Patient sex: F
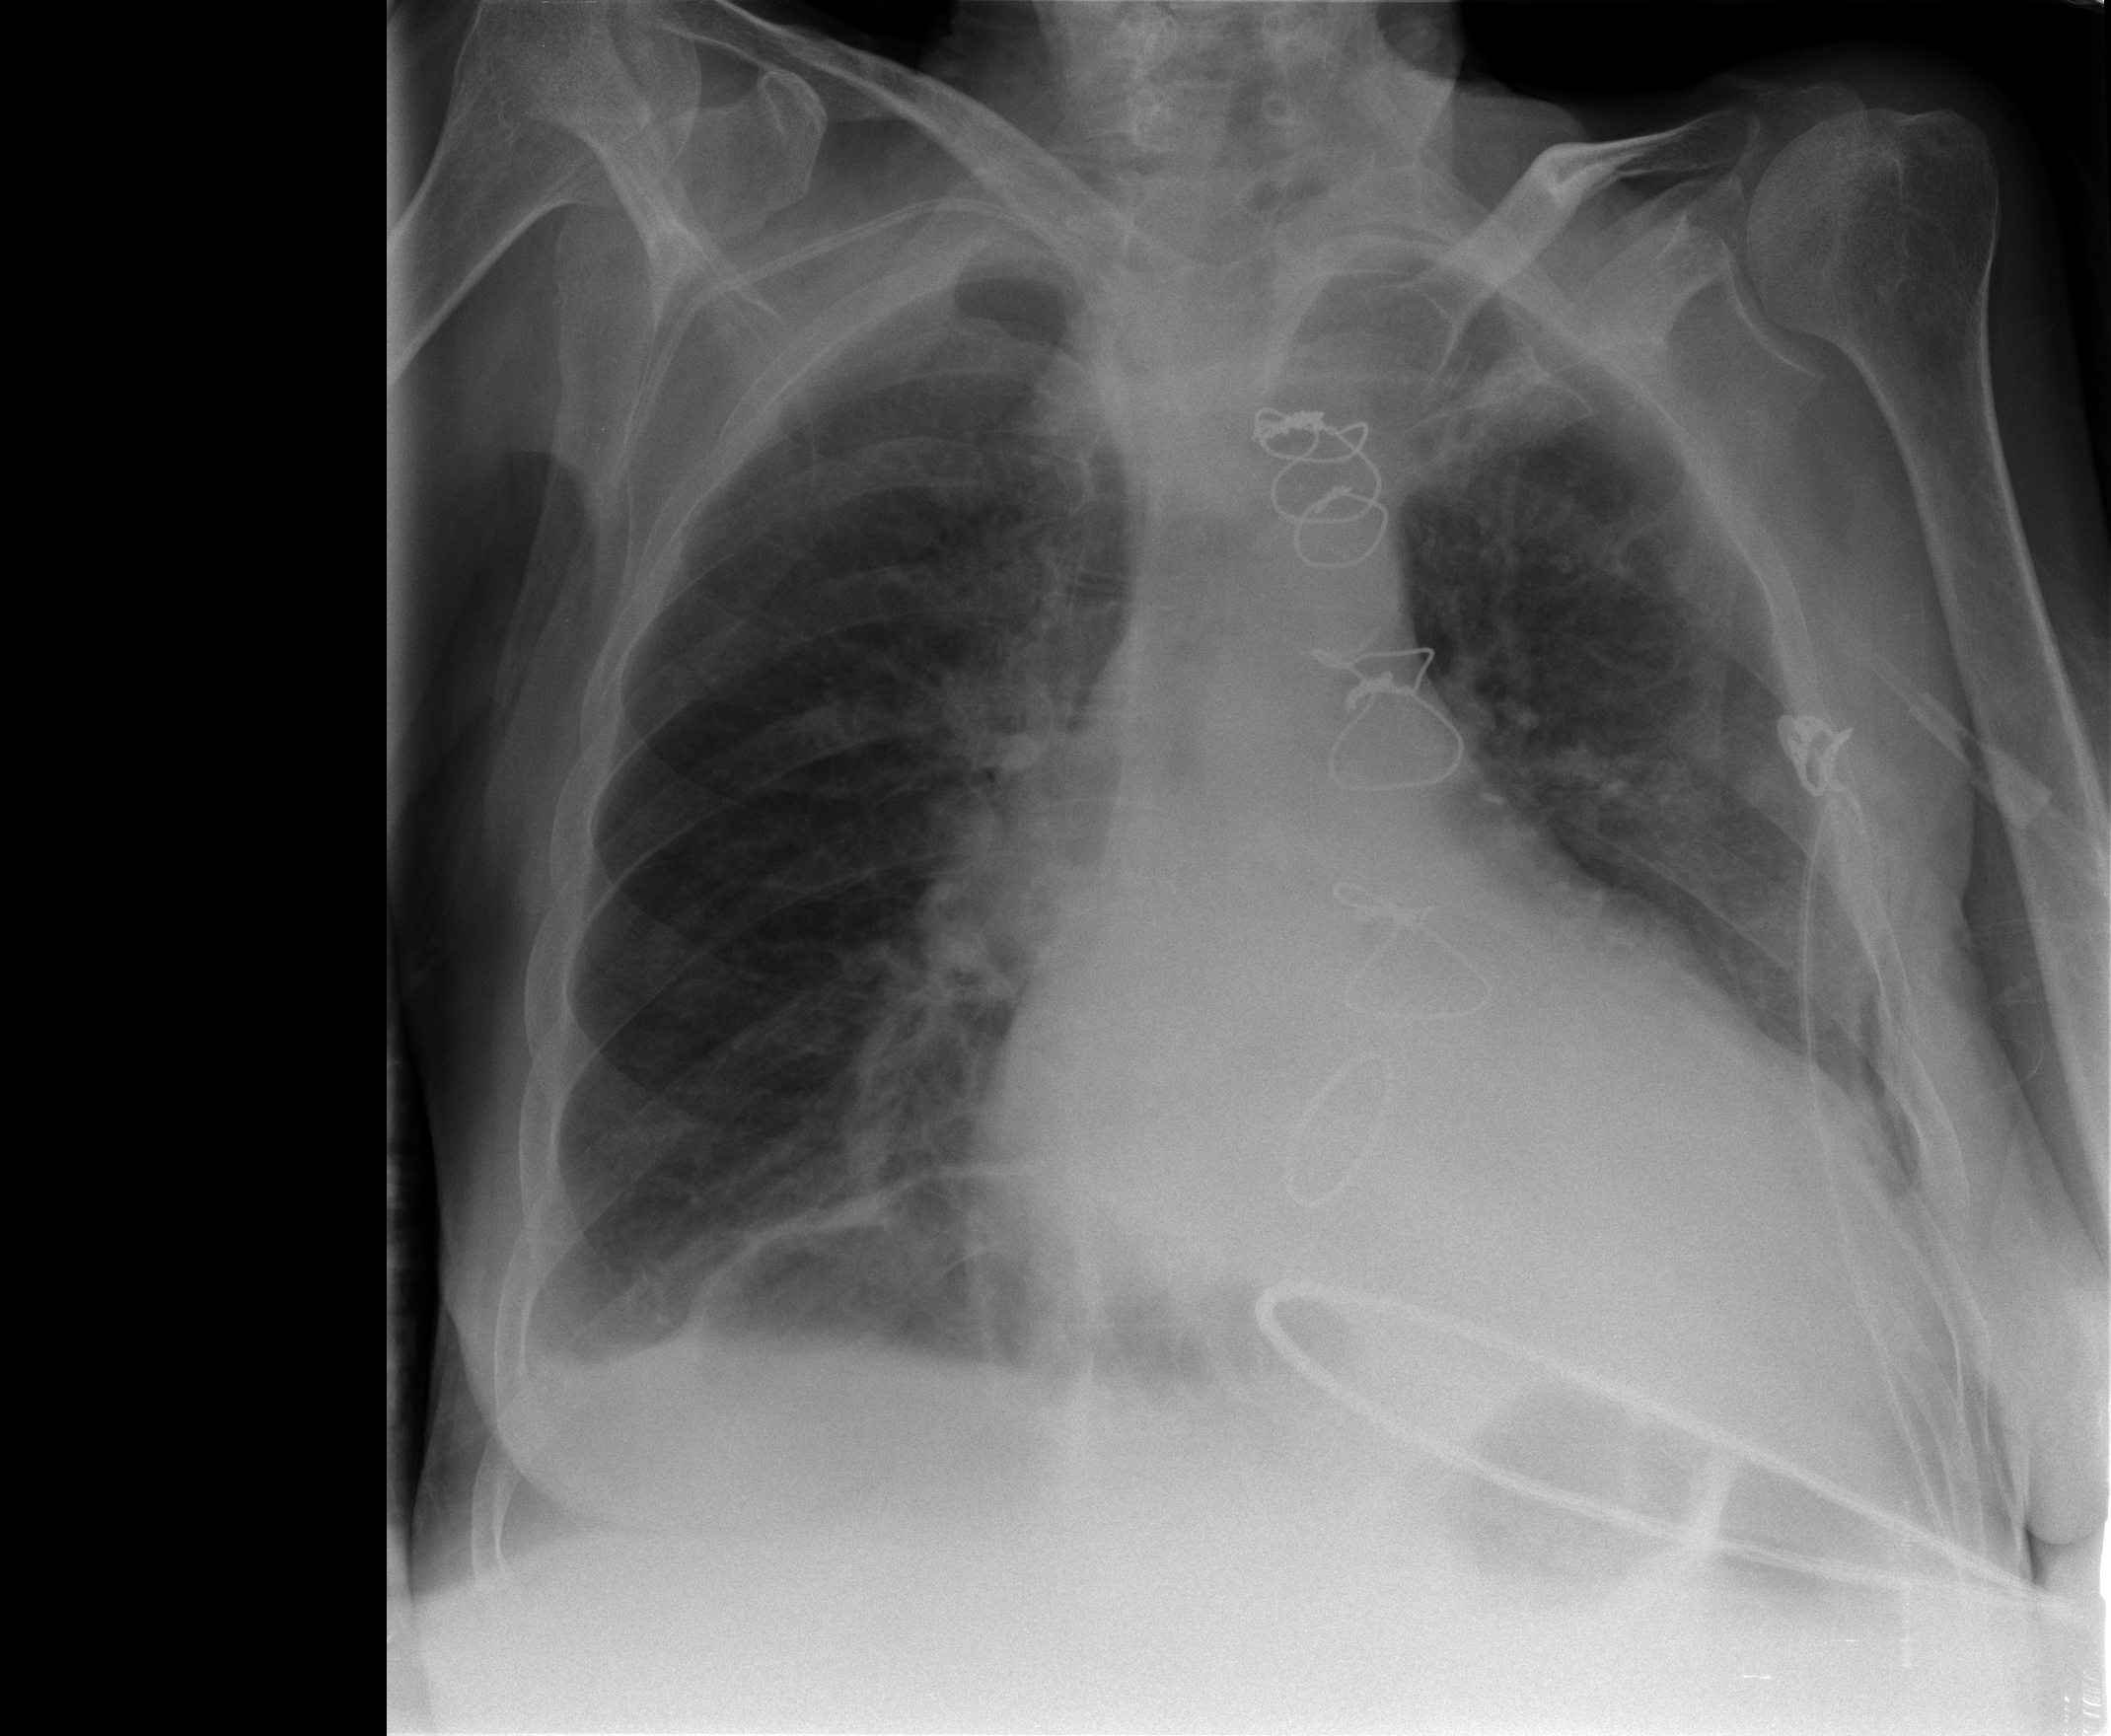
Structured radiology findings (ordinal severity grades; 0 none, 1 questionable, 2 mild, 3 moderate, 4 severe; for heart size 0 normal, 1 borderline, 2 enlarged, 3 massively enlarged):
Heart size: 2
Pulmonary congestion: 1
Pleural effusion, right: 2
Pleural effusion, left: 1
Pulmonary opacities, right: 0
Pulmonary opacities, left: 1
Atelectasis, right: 2
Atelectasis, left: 2